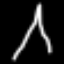
Label: The Eiffel Tower